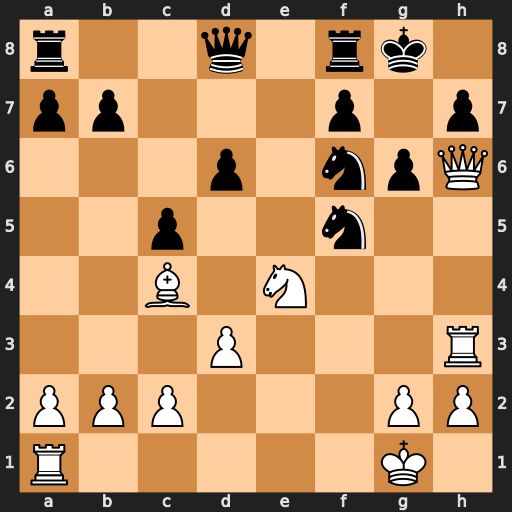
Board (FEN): r2q1rk1/pp3p1p/3p1npQ/2p2n2/2B1N3/3P3R/PPP3PP/R5K1
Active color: w
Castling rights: -
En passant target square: -
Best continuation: Nxf6+ Qxf6 Qxh7#